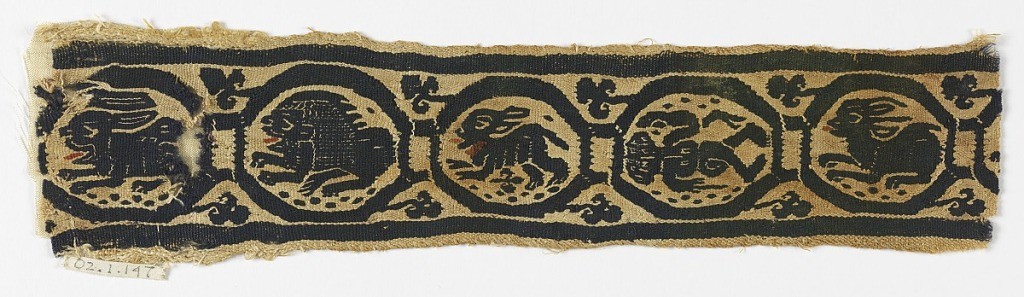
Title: Band
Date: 4th–5th century
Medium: Warp; S-spun linen. Wefts; S-spun linen, S-spun wool Technique: slit tapestry with supplementary weft wrapping
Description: Circles containing rabbits, other animals and a human figure.